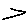
Label: zigzag